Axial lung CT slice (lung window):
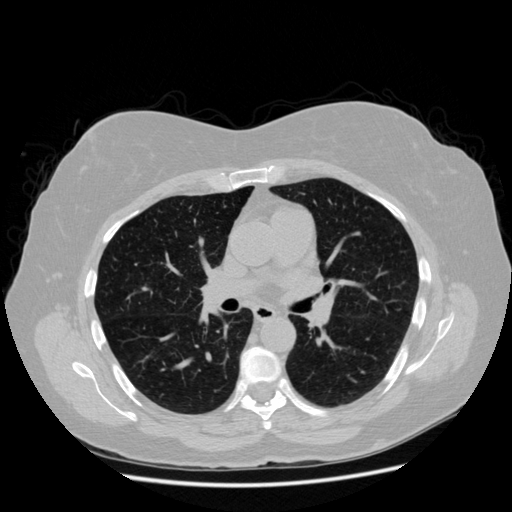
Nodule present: no